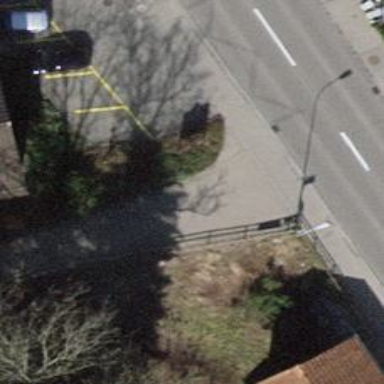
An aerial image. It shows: Bus stop with sheltered platform for public transport.